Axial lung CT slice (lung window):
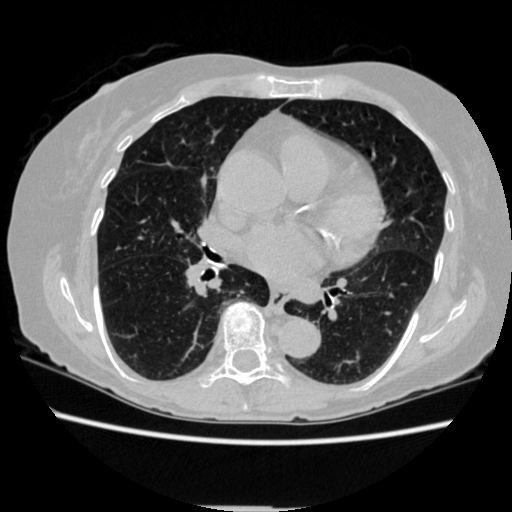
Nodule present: no